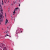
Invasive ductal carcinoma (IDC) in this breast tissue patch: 0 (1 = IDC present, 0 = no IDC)